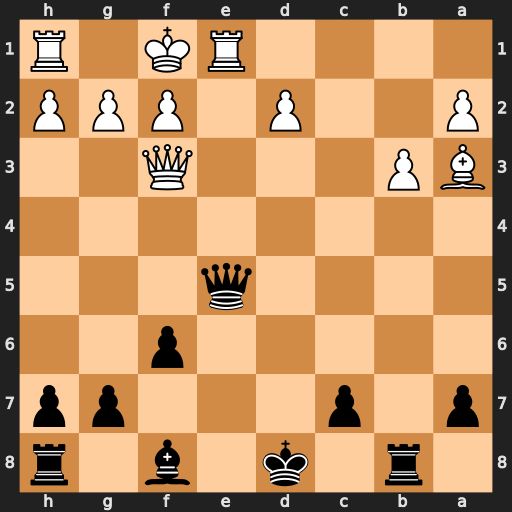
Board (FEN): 1r1k1b1r/p1p3pp/5p2/4q3/8/BP3Q2/P2P1PPP/4RK1R
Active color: b
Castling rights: -
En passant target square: -
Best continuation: Qb5+ Kg1 Bxa3